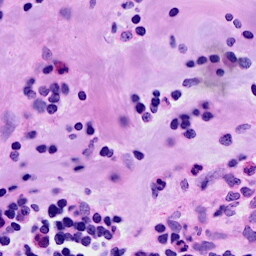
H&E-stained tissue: Breast